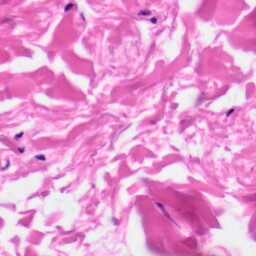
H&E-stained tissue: Skin